Question: Can't access Django admin page it gives an error as below
<URL>
in addition I have created a super user as 'admin' with a password and with an email.
somebody please help, since I'm unable to fix the error by myself.
my urls.py url patterns goes as below:
'''
urlpatterns = [ url(r'^admin/', admin.site.urls), url(r'^', include('personal.urls')), url(r'^blog/', include('blog.urls')), ]
'''
and the setting.py as below

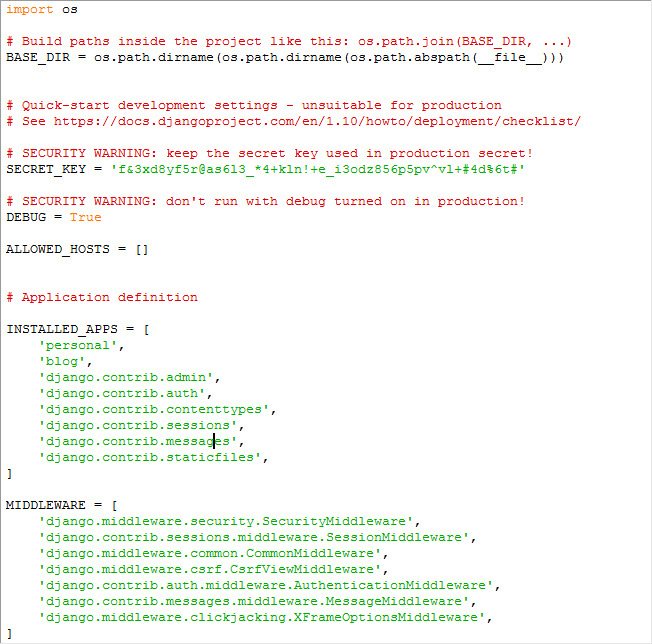
Answer: re-migrate your database will fix this error
'''
python manage.py migrate
'''
This problem is caused by version changing